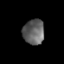
Tissue: lung
Cell type: Epithelial cells
Senescence score: 0.2167
Nuclear area (px): 525
Mean DAPI intensity: 97.712